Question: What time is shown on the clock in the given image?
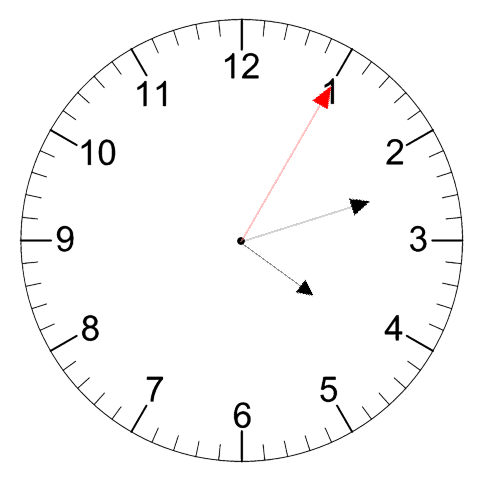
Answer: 04:12:05